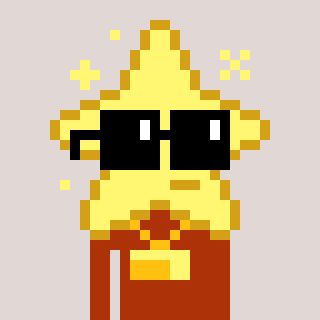
a pixel art character with square black sunglasses, a star-shaped head and a hotbrown-colored body on a warm background